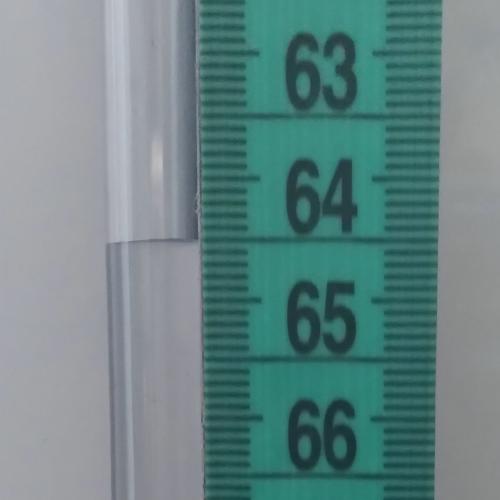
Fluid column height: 64.5 cm